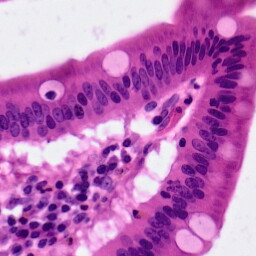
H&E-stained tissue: Pancreatic